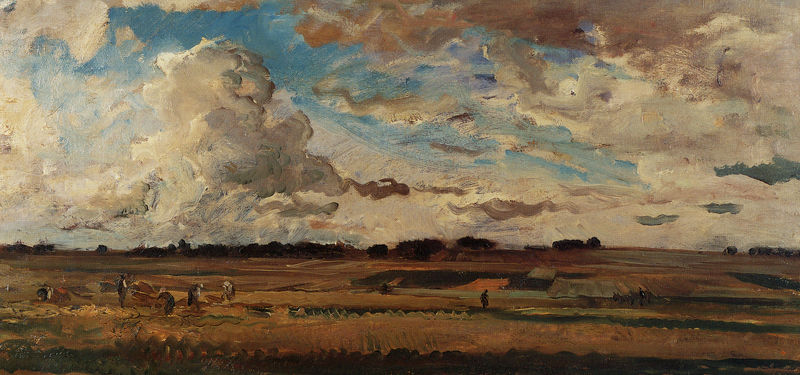
Titel: Paysage aux moissonneurs, Erntelandschaft mit Sturmwolken
Künstler: Charles François Daubigny
Standort: Gouda
Institution: Stedelijk Museum Het Catharina-Gasthuis
Schlagwörter: baum, blau, dunkel, gemälde, gewitter, himmel, mann, weiß, wolken, bäume, frauen, gelb, grün, impressionismus, landschaft, menschen, ocker, braun, frau, grau, hell, männer, orange, schwarz, stroh, gras, haus, weg, wiese, wolke, beige, öl, ebene, feld, felder, horizont, natur, weite, wind, büsche, hütte, pastos, wiesen, personen, arbeit, bauern, bewegt, hellblau, sommer, düster, acker, arbeiten, ernte, feldarbeit, furchen, garben, getreide, heu, heuernte, weizen, herbst, van gogh, arbeiter, figuren, constable, querformat, sturm, unwetter, duktus, painting, jaune, frühling, bauer, regen, gewitterwolken, feldarbeiter, blanc, baun, pinselduktus, pinselstrich, kartoffel, clouds, wanderer, dramatik, ölskizze, landscape, landwirtschaft, reif, ähren, pflug, ciel, paysage, peinture, paysan, bleu, wolkenhimmel, paysans, campagne, champ, carré, nuage, nuages, arbres, landwirt, ernten, farm, impressionniste, agriculteur, herbe, formes, canvas, wolkenberge, landwirte, ackern, champs, travaux, roggen, einbringen, heuarbeit, wanderer bauer, feöder, récolte, getreid, harvest, kumuluswolke, ackerflächen und bewölktem himmel, ackerflächen unter bewölktem himmel, agriculture, rectangles, agriculteurs, labourage